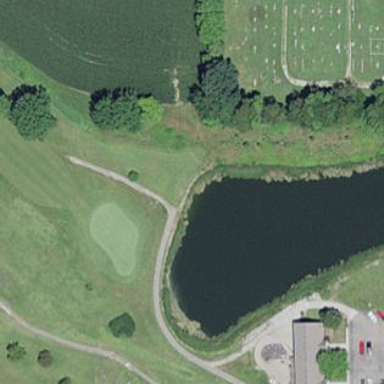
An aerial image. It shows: Water hazard on golf course. The hazard is natural water feature.